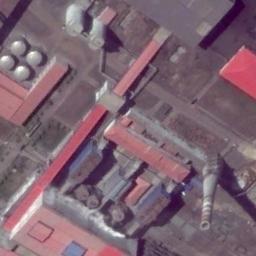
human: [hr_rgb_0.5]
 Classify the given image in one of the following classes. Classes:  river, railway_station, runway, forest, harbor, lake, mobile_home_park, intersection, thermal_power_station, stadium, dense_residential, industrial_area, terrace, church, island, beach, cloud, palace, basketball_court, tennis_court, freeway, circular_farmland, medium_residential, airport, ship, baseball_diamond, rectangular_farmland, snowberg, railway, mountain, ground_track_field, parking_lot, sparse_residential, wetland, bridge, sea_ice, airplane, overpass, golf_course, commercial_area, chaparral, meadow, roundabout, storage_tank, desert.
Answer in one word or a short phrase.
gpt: thermal_power_station